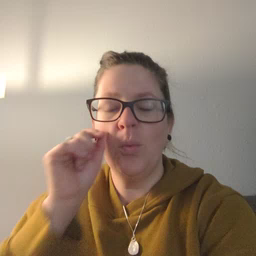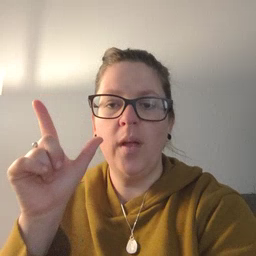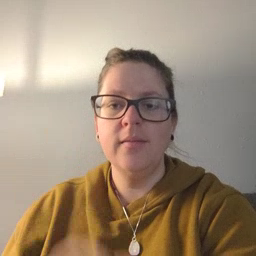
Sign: awake